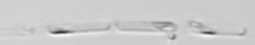
Label: Skeletonema